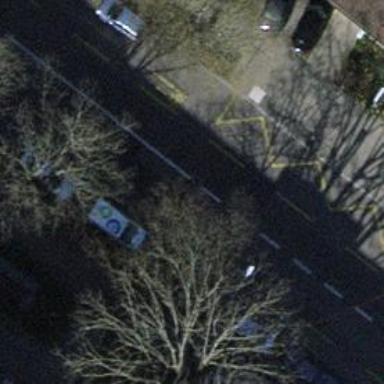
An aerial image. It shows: Secondary road with asphalt surface and separate sidewalks. There is designated lane for cyclists on both sides of the road.